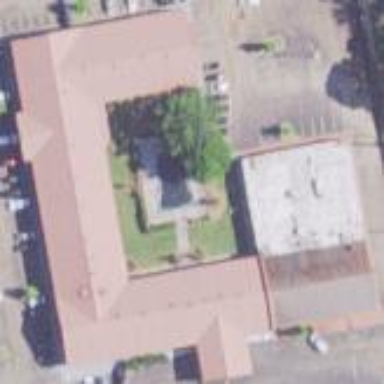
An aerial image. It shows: Building that is motel.